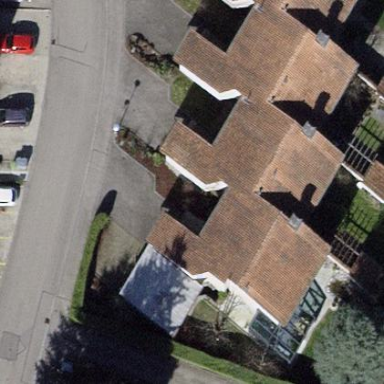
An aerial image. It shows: Terrace building.